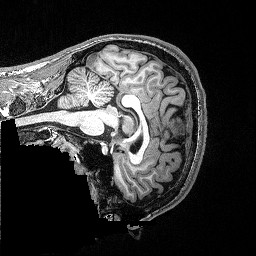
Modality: T1w
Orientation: sagittal
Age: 23
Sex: male
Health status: healthy
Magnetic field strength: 3 T
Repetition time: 2.53 s
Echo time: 0.00331 s